Interaction volume radius: 10 \u00c5
Interaction volume height: 30 \u00c5
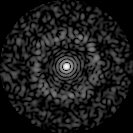
Disorder parameter: 0.8287